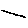
Label: line